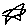
Label: star